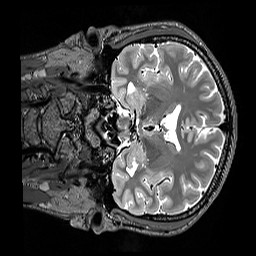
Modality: T2w
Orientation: coronal
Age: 28
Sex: male
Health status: healthy
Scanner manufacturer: siemens
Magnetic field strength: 3 T
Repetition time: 3.2 s
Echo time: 0.568 s